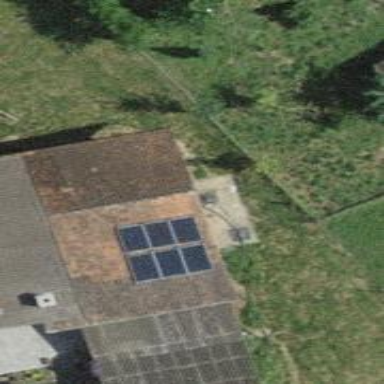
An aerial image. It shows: Solar power generator.